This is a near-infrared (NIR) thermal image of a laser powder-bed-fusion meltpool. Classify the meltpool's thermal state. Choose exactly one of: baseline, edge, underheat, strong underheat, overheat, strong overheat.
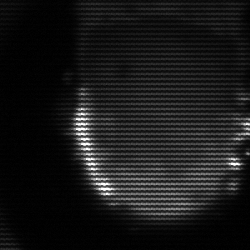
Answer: baseline